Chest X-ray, AP view. Patient: 24 years old, sex M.
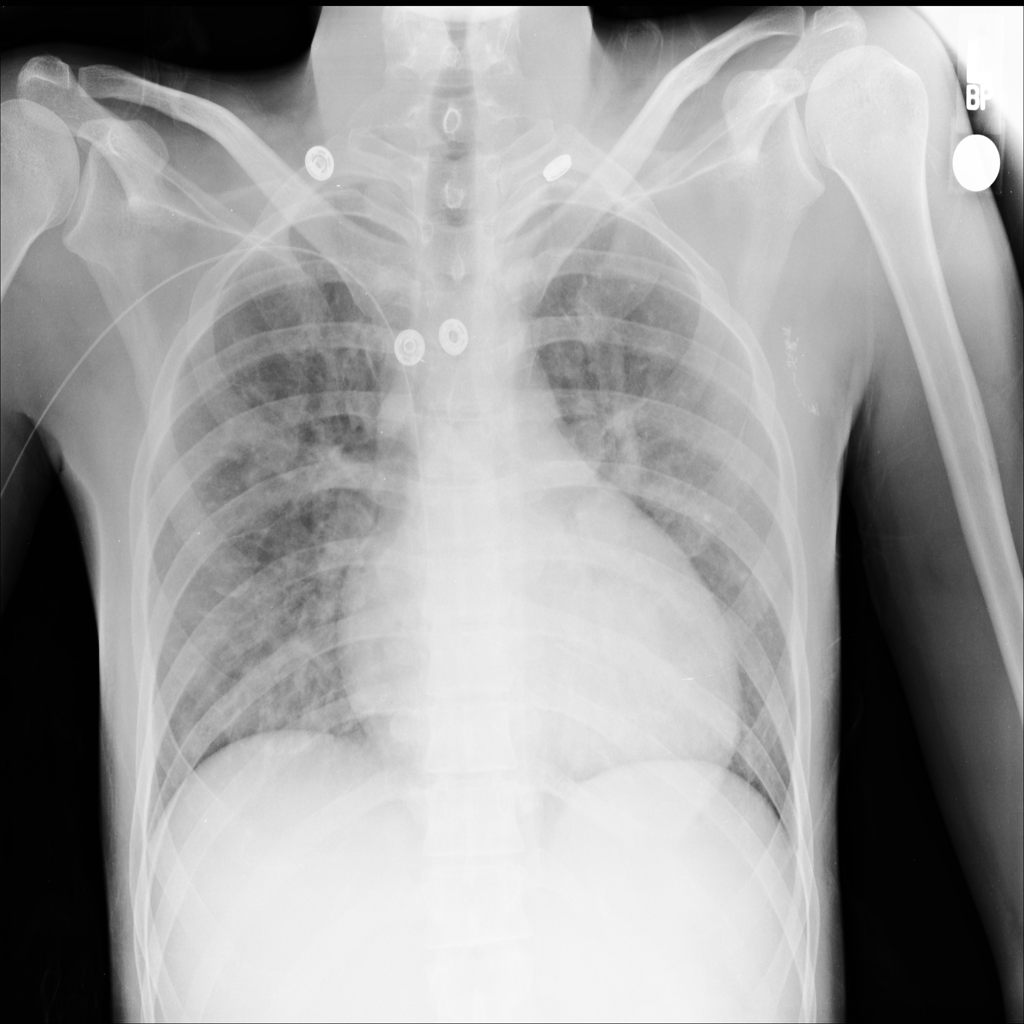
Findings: Consolidation